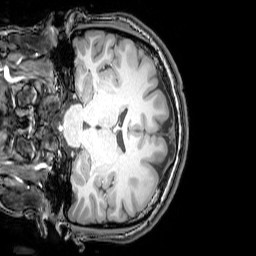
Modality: T1w
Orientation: coronal
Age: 22
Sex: female
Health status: healthy
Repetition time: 0.081 s
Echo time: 0.037 s